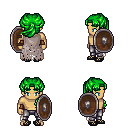
a pixel art fantasy rpg character, male body template, human, tanned skin, gray tattered cape, metal pants, green princess hairstyle, cloth bracers, ghillies, shield, four views (front, back, left, right), 2x2 character sprite sheet, small pixel art, hard edges, no anti-aliasing